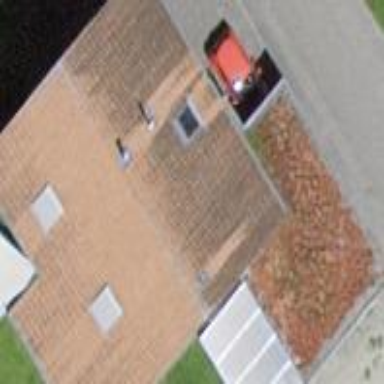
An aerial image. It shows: Residential building.